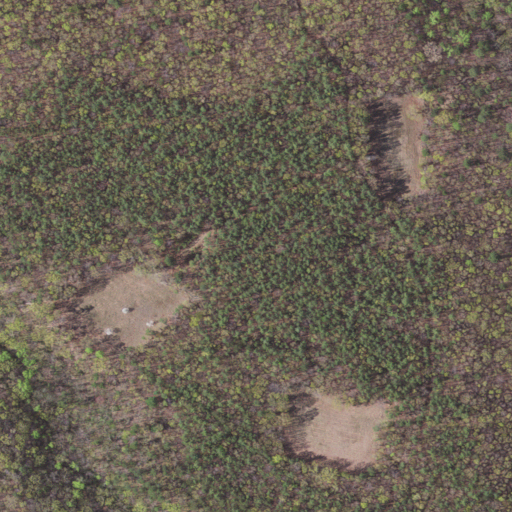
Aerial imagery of plain(s) in Virginia named Bowyer Flat containing mixed forest, deciduous forest, evergreen forest, and shrub